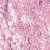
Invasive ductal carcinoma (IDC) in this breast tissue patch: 0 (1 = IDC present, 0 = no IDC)